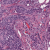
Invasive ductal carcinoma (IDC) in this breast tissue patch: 1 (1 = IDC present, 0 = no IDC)